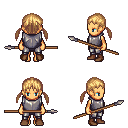
a pixel art fantasy rpg character, female body template, human, tanned skin, steel chest armor, metal pants, light blonde twin-tailed hairstyle, brown shoes, spear, four views (front, back, left, right), 2x2 character sprite sheet, small pixel art, hard edges, no anti-aliasing